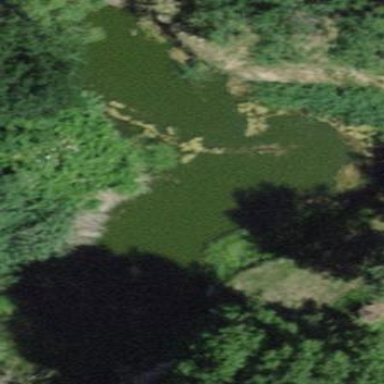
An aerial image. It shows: Serene pond surrounded by nature.